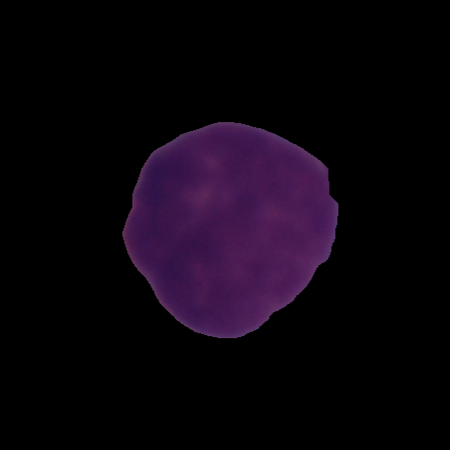
Label: cancer